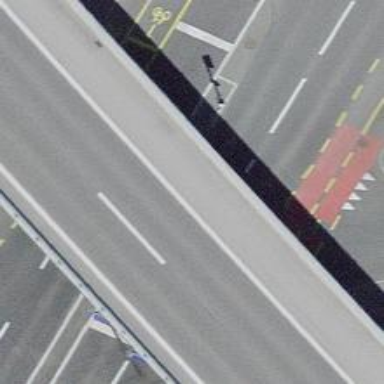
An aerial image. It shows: Bridge with asphalt surface over primary highway. There is designated cycle lane on the bridge.